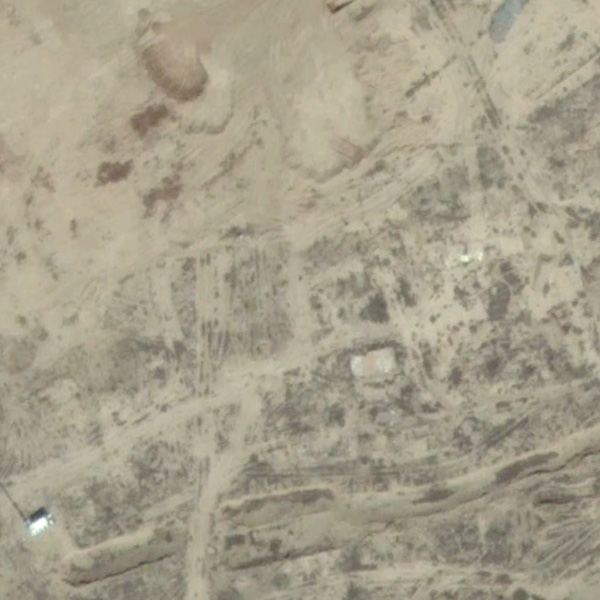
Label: BareLand